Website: slack
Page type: stored-credit-cards
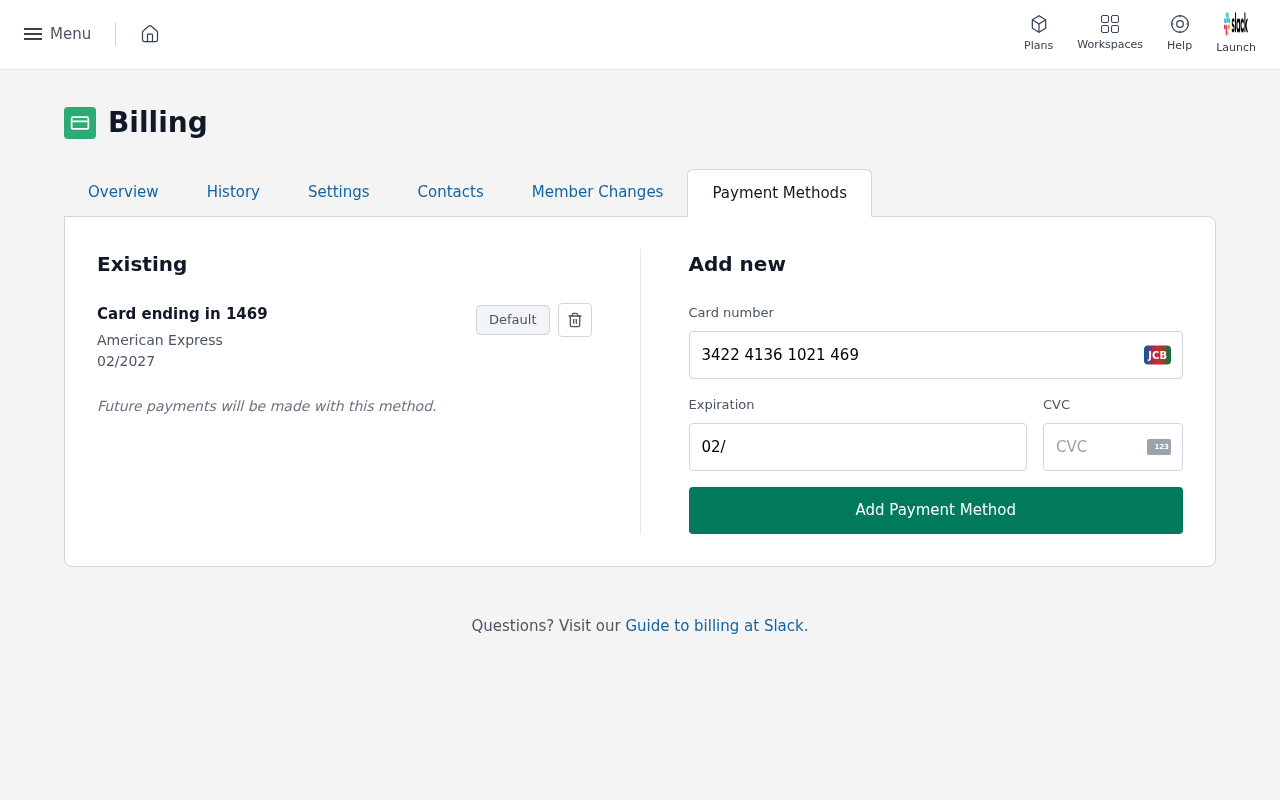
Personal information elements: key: PII_CARD_CVV
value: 1328
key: PII_CARD_EXPIRY
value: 02/2027
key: PII_CARD_EXPIRY
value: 02/27
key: PII_CARD_LAST4
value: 1469
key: PII_CARD_NUMBER
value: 3422 4136 1021 469
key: PII_CARD_TYPE
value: American Express